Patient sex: M
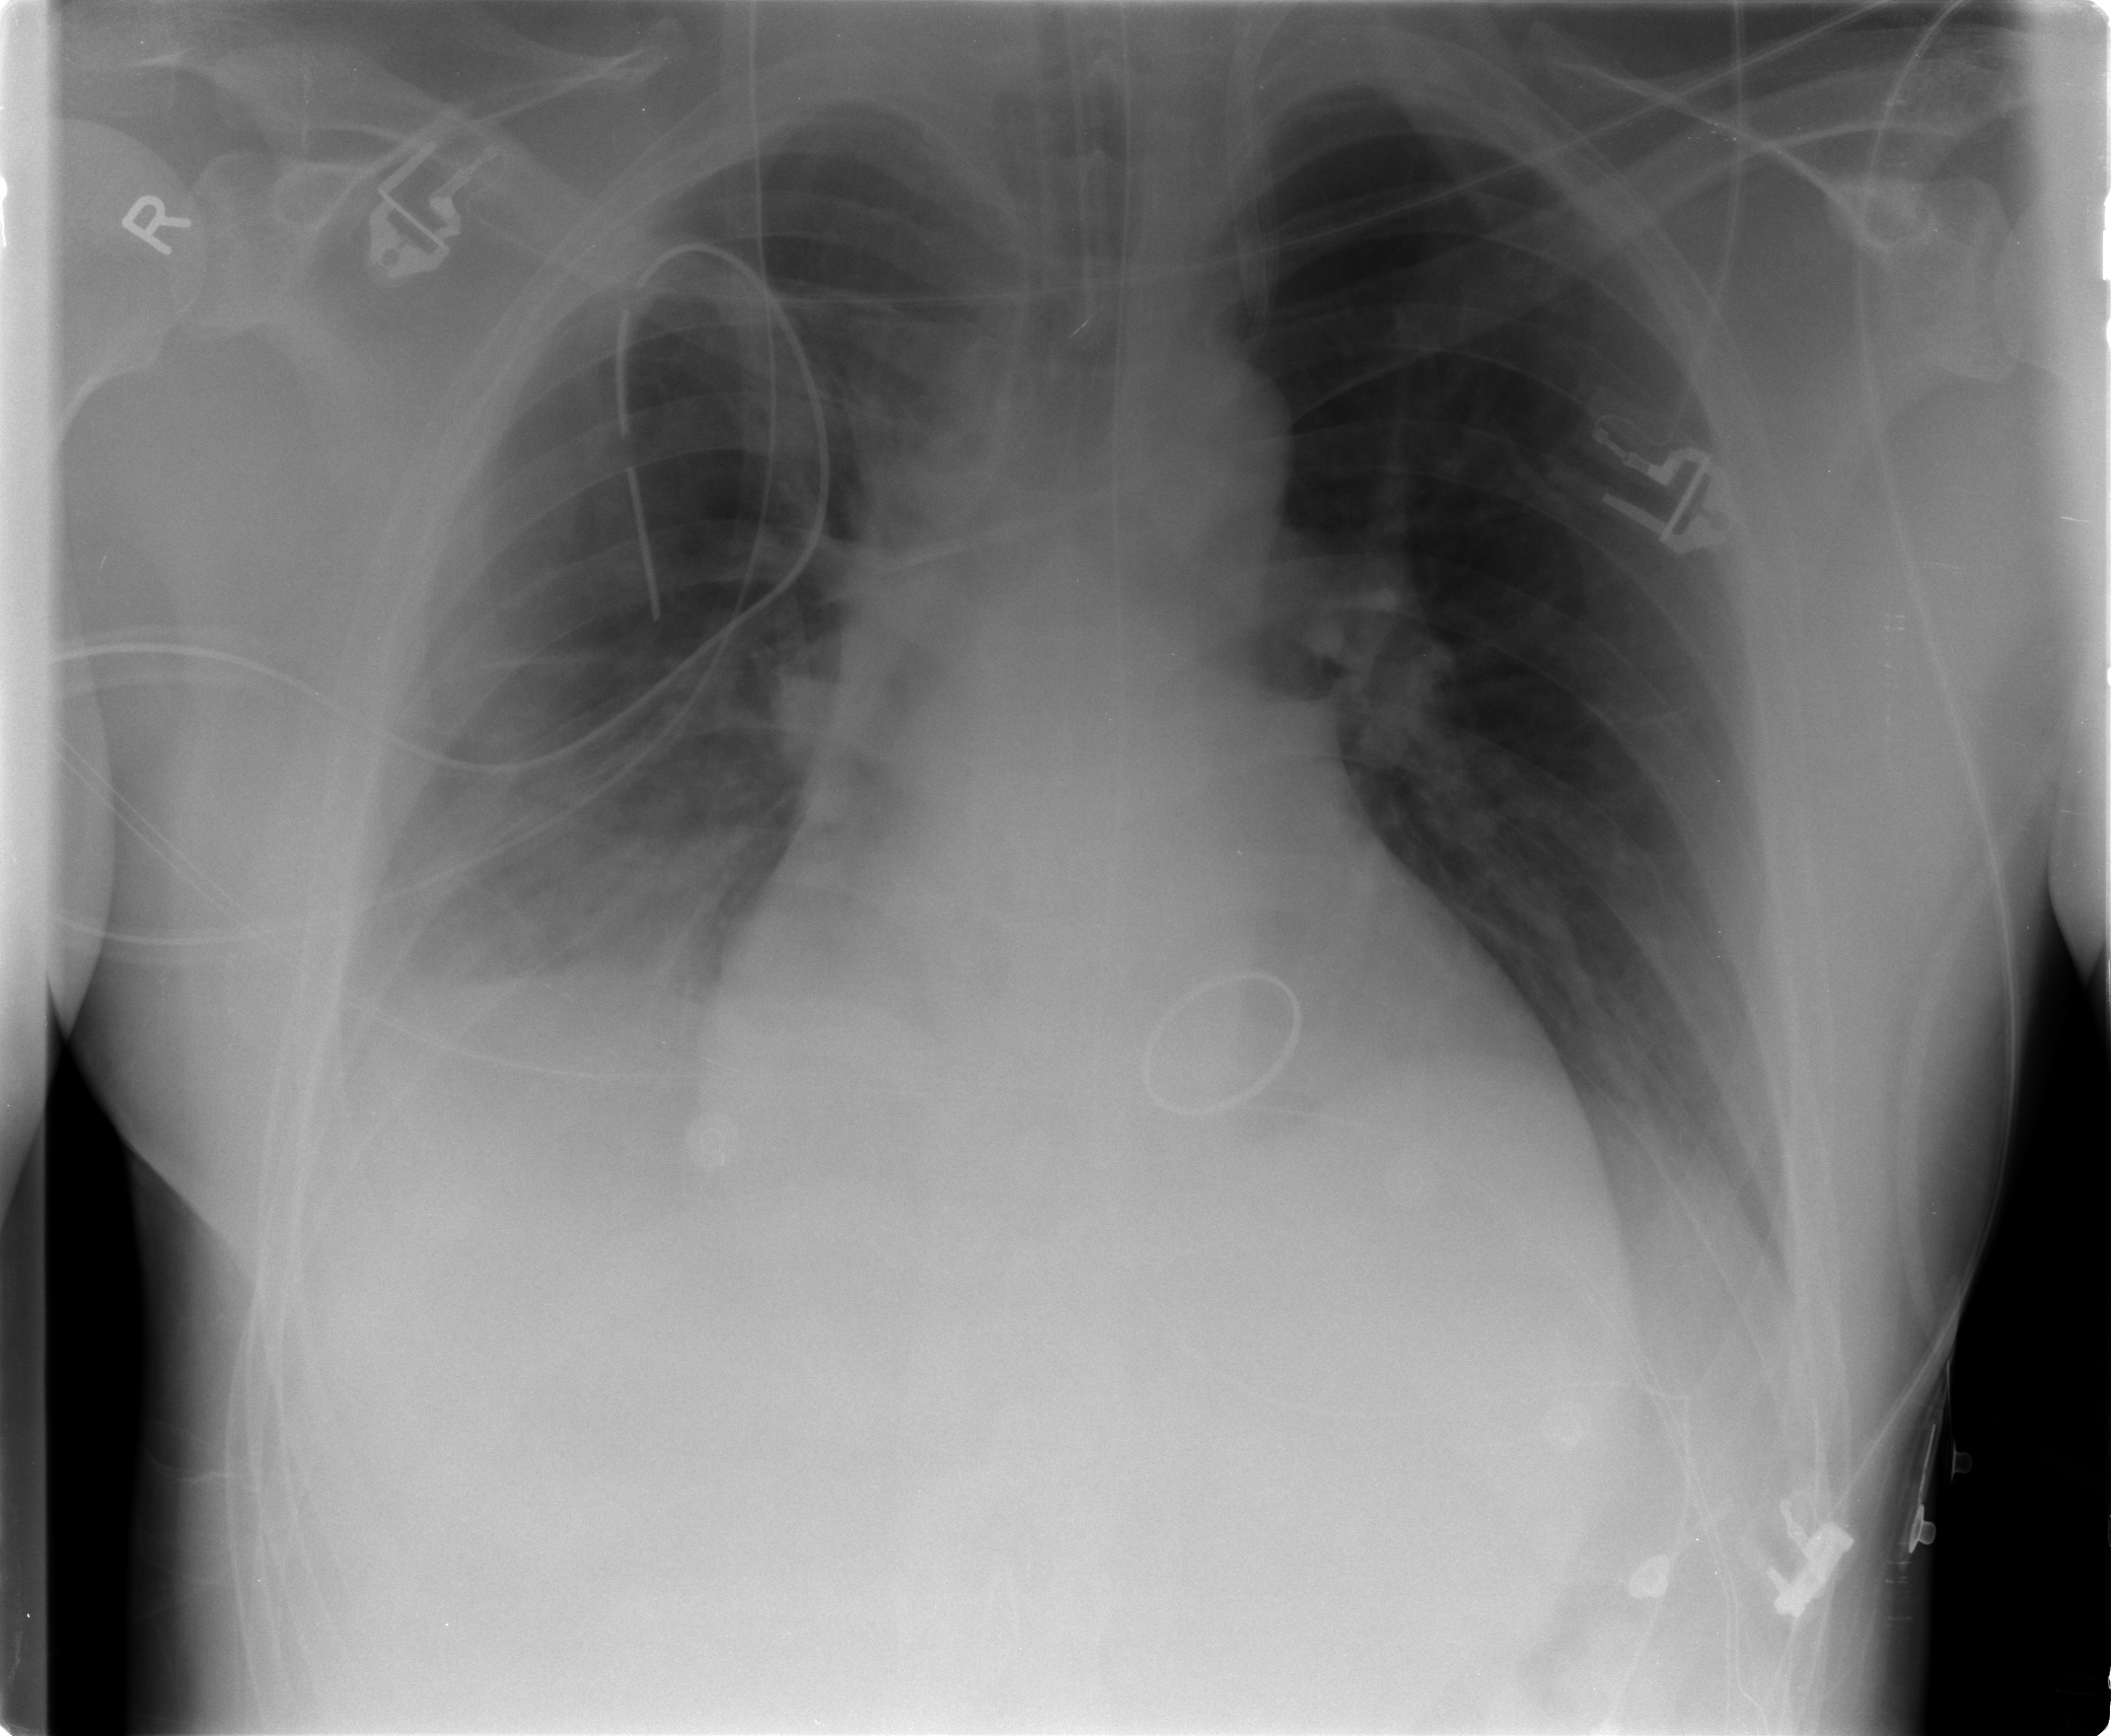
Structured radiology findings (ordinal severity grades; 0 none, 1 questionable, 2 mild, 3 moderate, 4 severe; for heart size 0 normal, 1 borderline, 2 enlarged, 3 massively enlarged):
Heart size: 2
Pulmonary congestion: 2
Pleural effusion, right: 2
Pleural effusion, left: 1
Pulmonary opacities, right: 0
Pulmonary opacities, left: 0
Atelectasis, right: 2
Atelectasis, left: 2